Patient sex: M
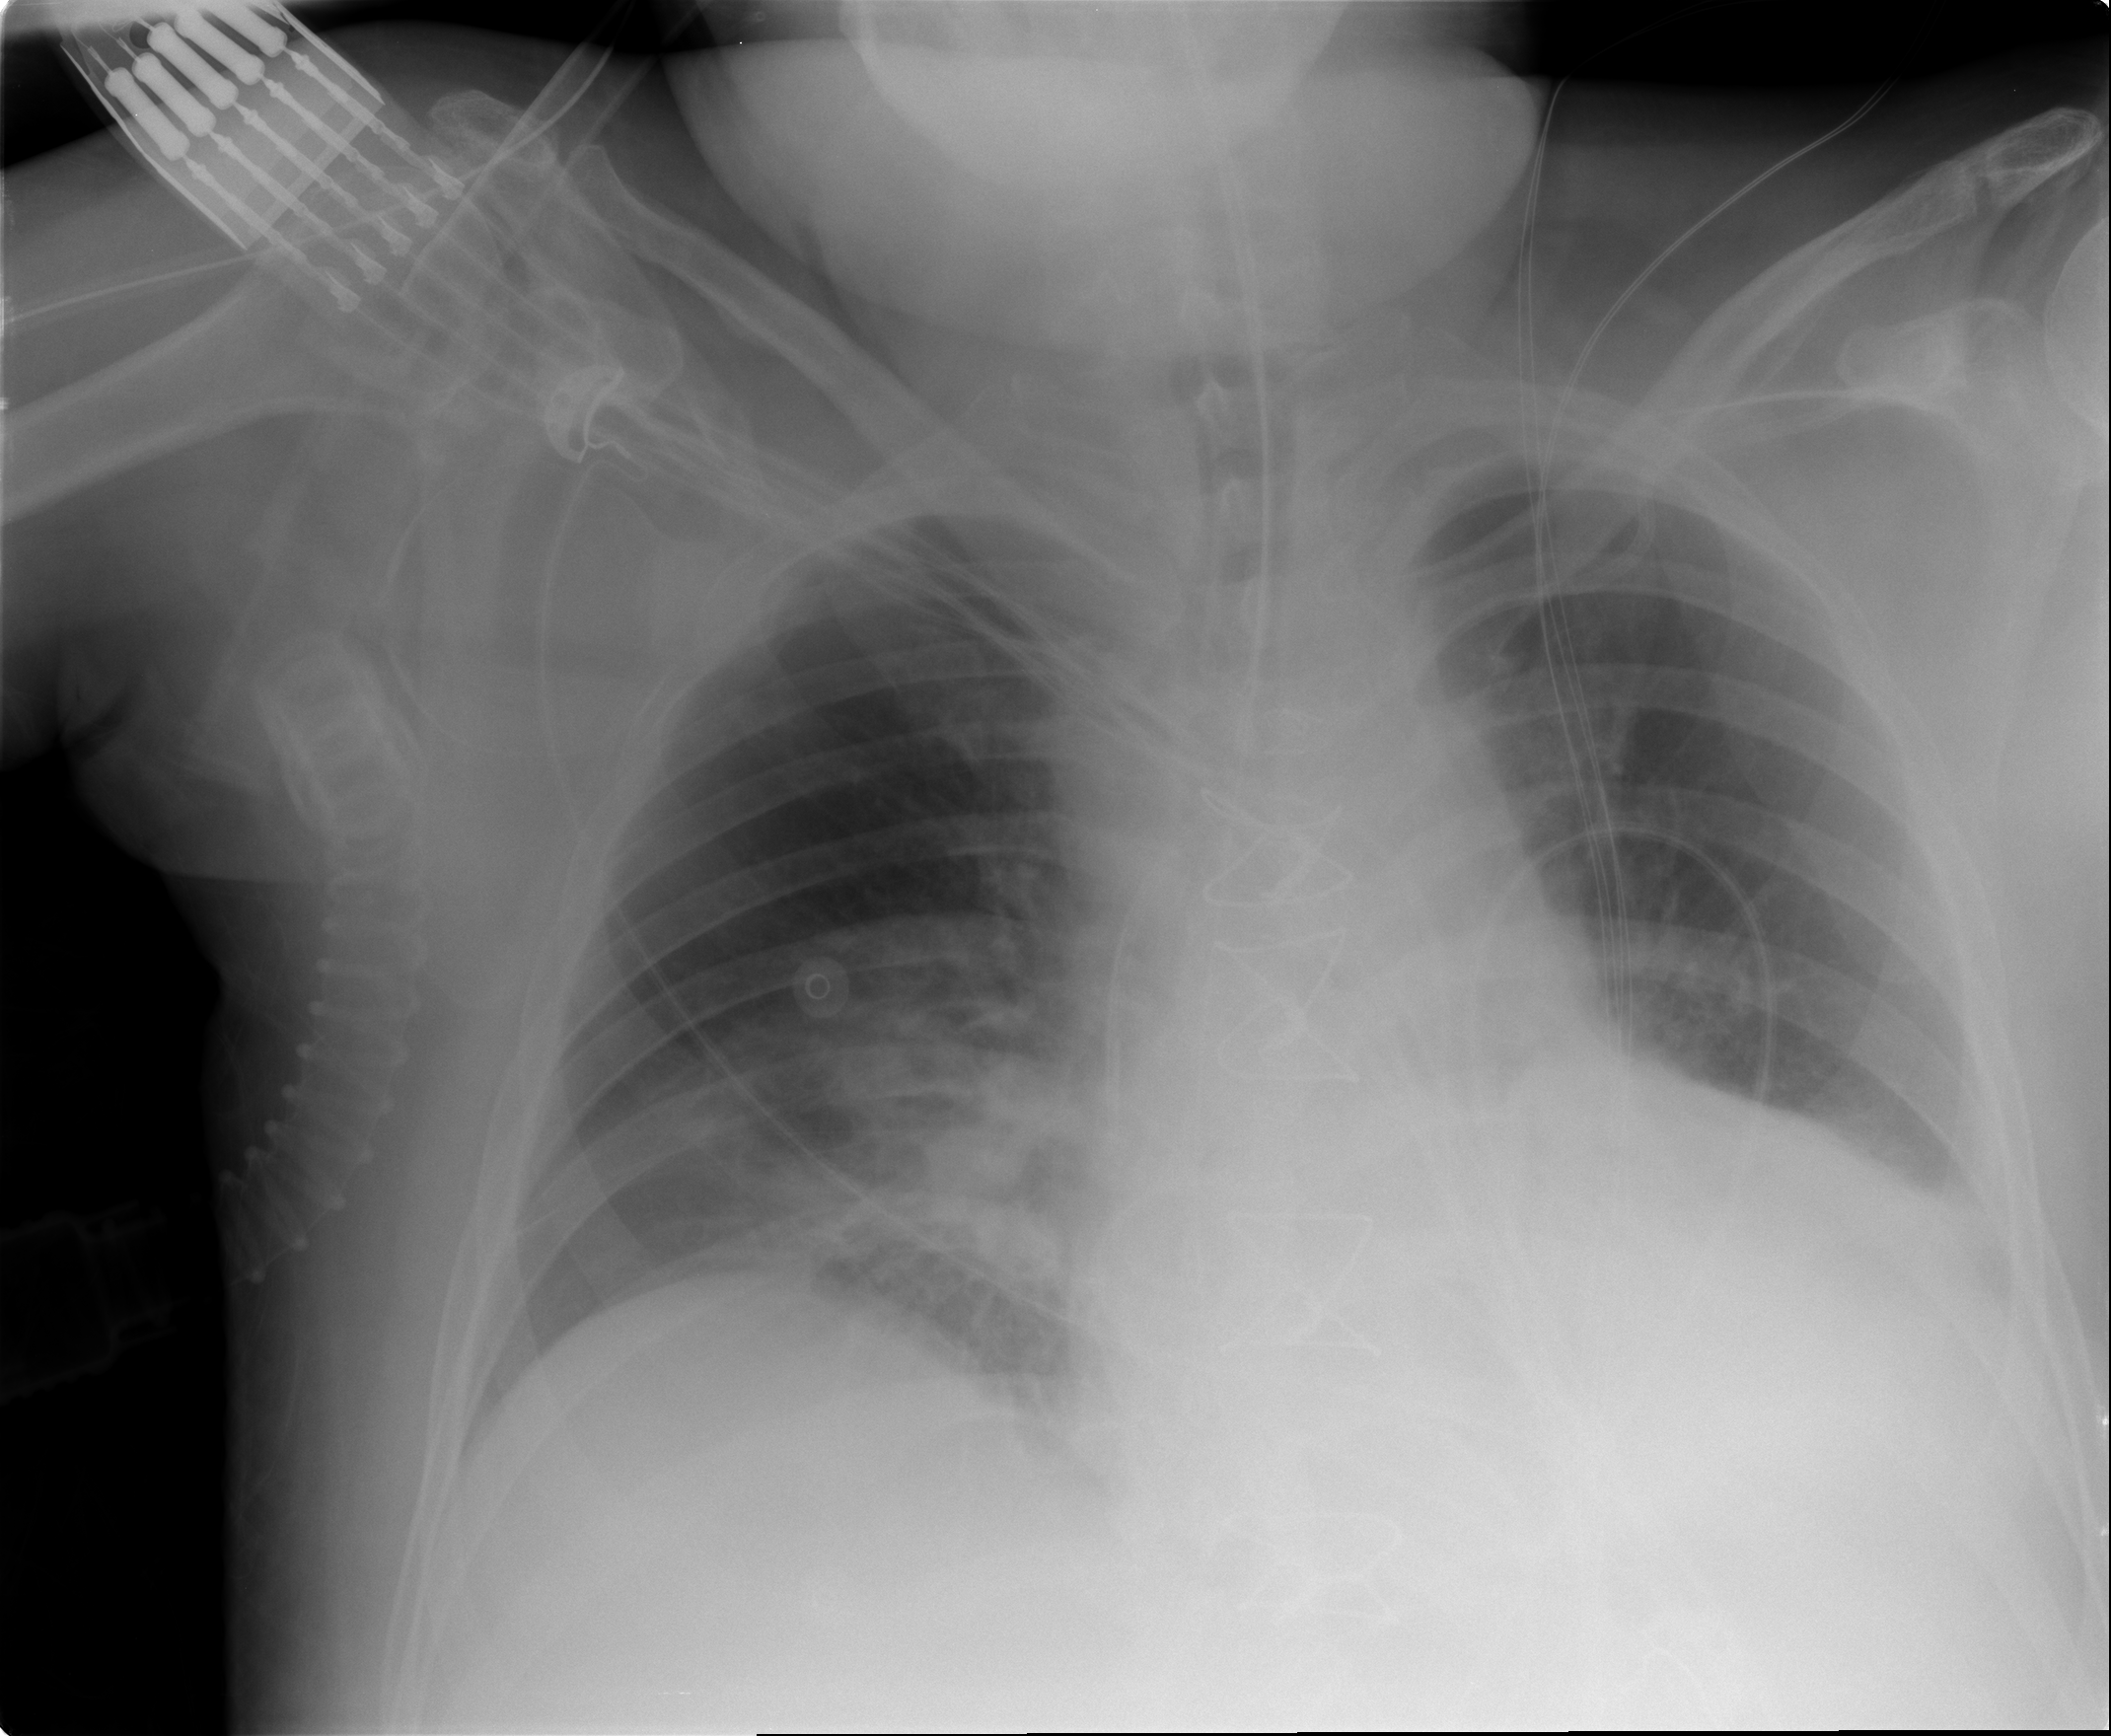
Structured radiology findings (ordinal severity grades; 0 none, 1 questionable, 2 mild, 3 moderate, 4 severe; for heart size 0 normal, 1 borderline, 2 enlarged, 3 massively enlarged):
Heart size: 2
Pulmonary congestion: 2
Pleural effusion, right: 0
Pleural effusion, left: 0
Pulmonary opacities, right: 1
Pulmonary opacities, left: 0
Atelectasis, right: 2
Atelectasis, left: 2